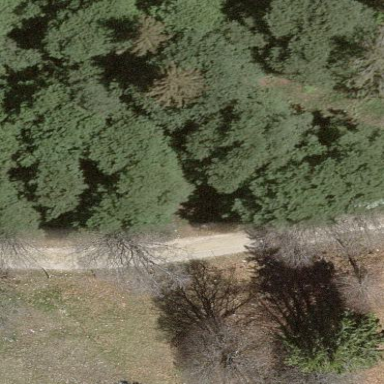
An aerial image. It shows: Forest area.